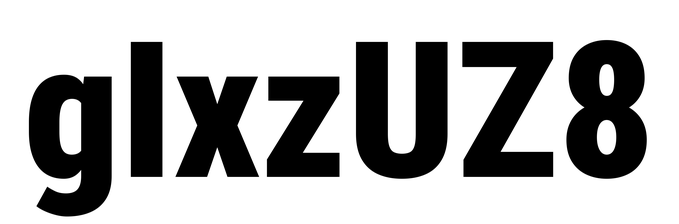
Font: Roboto_Condensed_Black